Question: I'm trying to create a block with an image that contains content by your side, where I intend to align the image vertically based on the content's height. I've tried alignments with table/table-cell technique but I can't get what I want..
click here to see what I want:

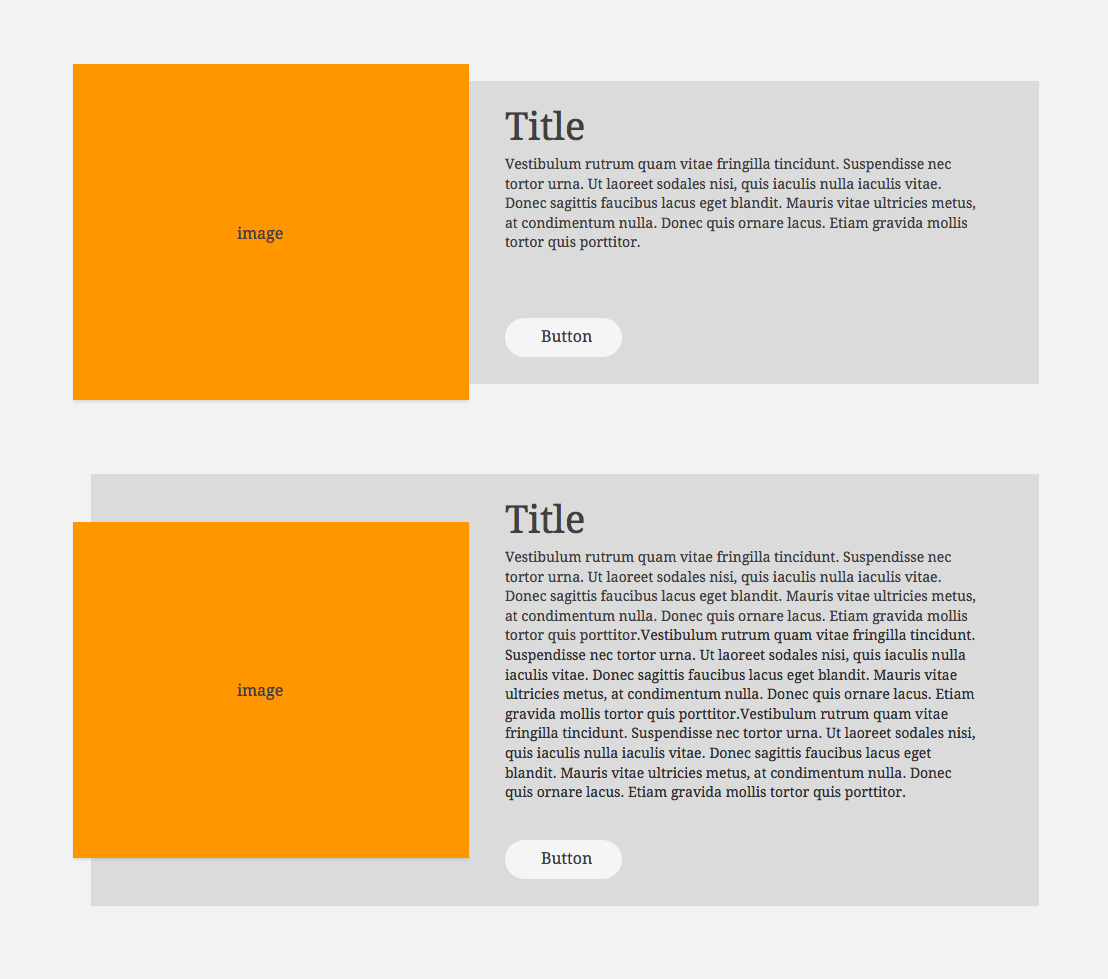
Answer: This solve my question without using flex-box, I need it works in old browsers
'''
.container {
position: relative;
background:#eee;
padding: 20px 20px 20px 450px;
}
img {
position:absolute;
left:0;
top:50%;
margin-top:-100px;
}
'''